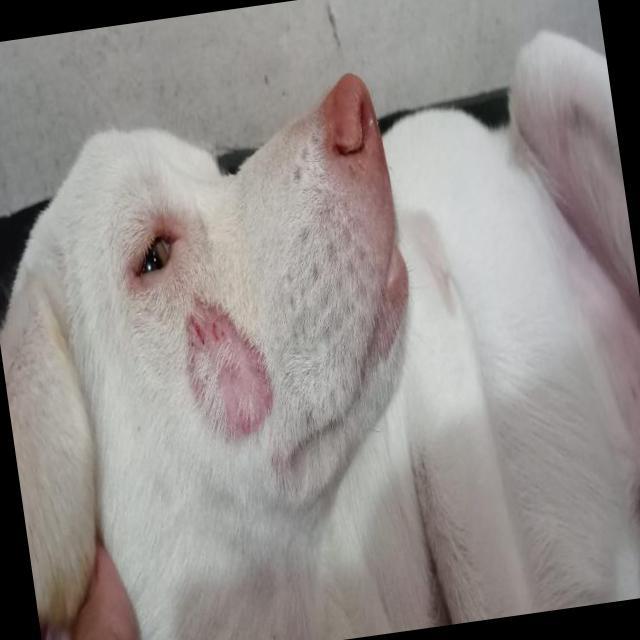
Canine ringworm (Dermatophytosis) — fungal infection caused by Microsporum or Trichophyton. Presents with circular alopecia, scaling, crusting, and broken hairs.